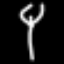
Label: fork